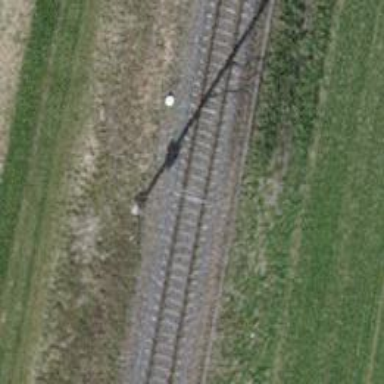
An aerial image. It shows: Railway signal.